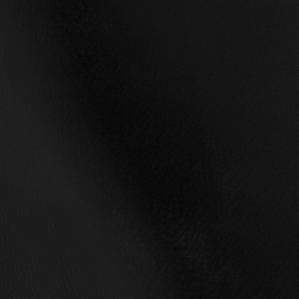
Label: non_frost